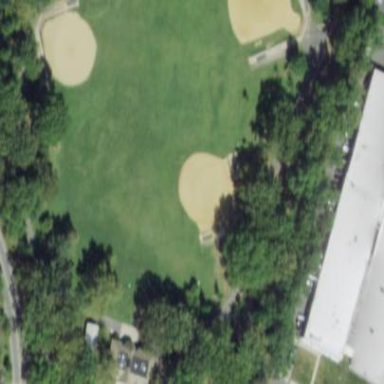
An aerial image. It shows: Baseball pitch for leisure land activities.